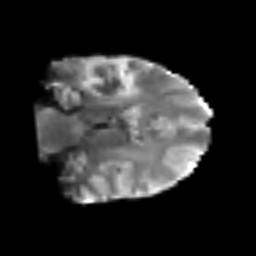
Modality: T2w
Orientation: coronal
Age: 49
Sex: male
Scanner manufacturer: siemens
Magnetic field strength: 3 T
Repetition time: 6.1 s
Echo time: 0.101 s